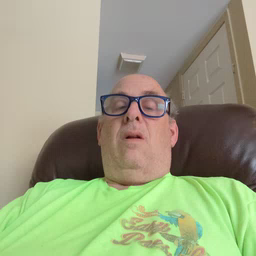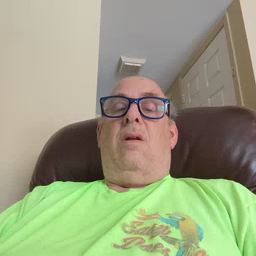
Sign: donkey